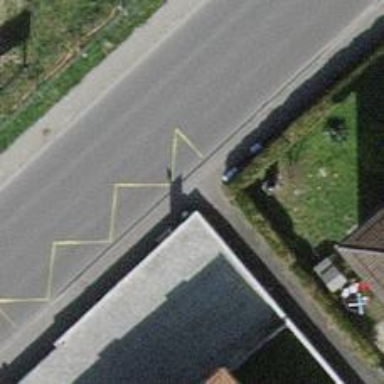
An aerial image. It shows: Platform for public transport. The platform is located by the road.